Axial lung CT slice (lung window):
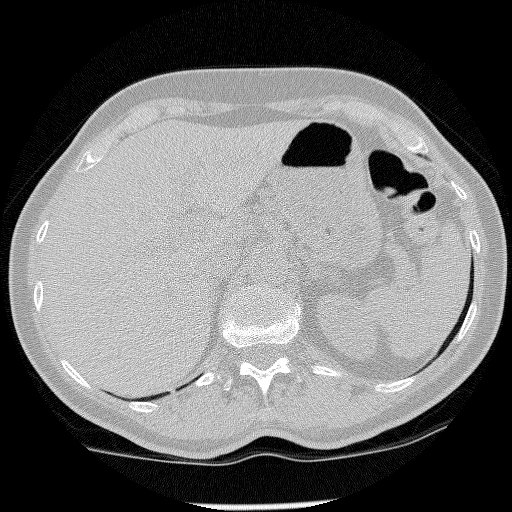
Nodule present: no